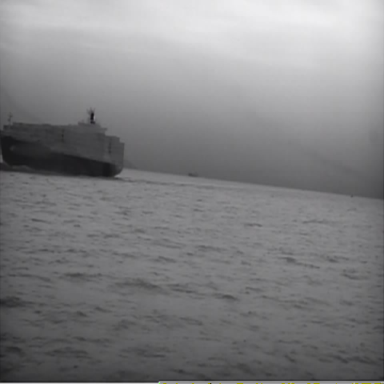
There is a fishing_boat in the infrared image.